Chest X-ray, PA view. Patient: 59 years old, sex M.
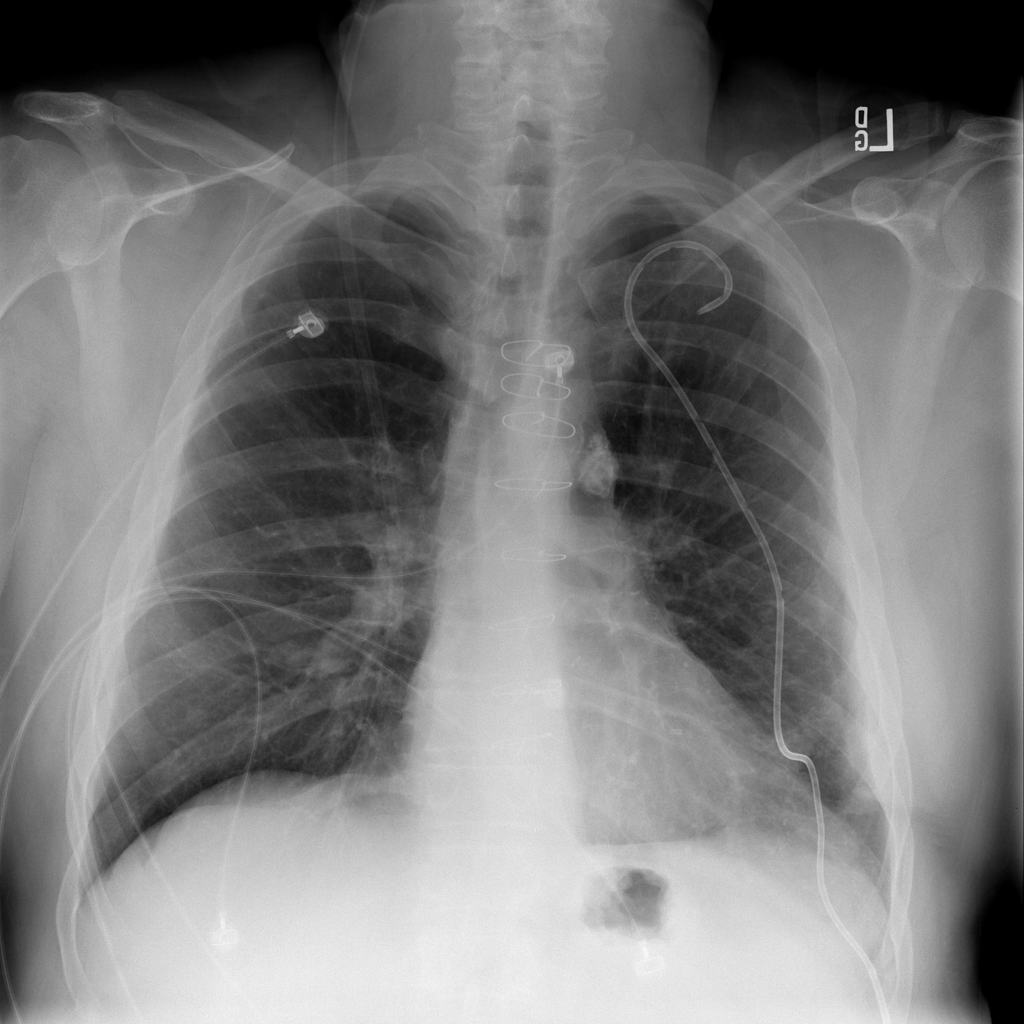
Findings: Atelectasis, Pneumothorax